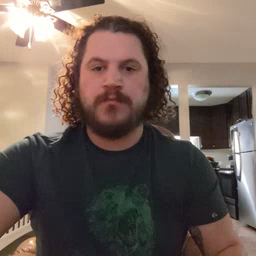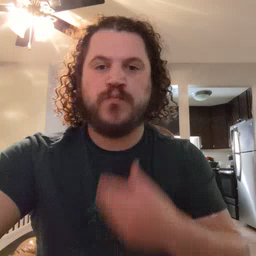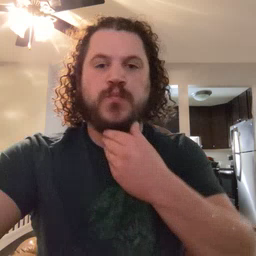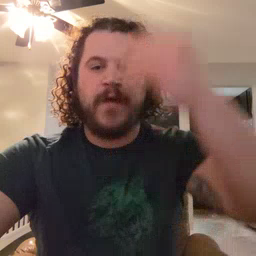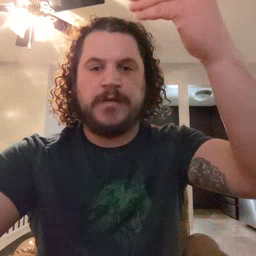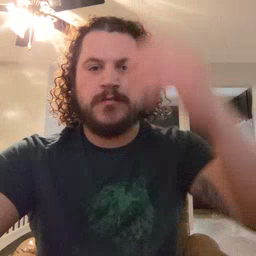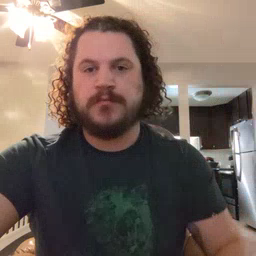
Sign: giraffe